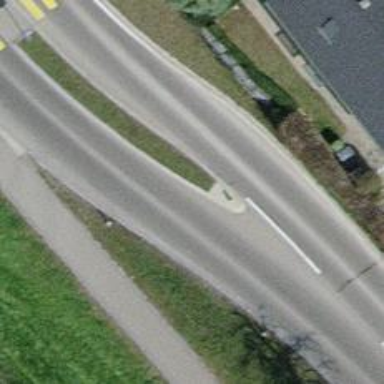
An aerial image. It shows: Tertiary road with traffic calming island.